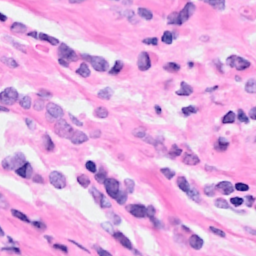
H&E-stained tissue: Breast